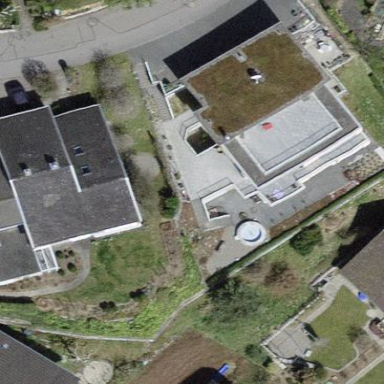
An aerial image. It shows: Residential building.